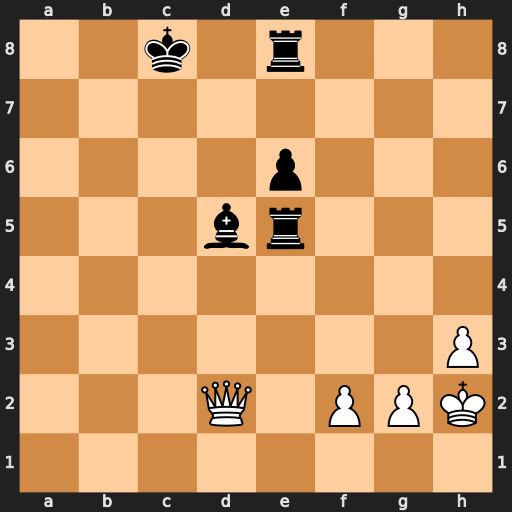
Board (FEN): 2k1r3/8/4p3/3br3/8/7P/3Q1PPK/8
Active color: w
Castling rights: -
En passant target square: -
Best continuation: Qc3+ Kd8 Qxe5